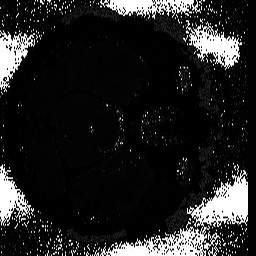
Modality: T2starmap
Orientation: axial
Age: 23
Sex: female
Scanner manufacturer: siemens
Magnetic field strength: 3 T
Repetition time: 0.043 s
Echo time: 0.00184 s